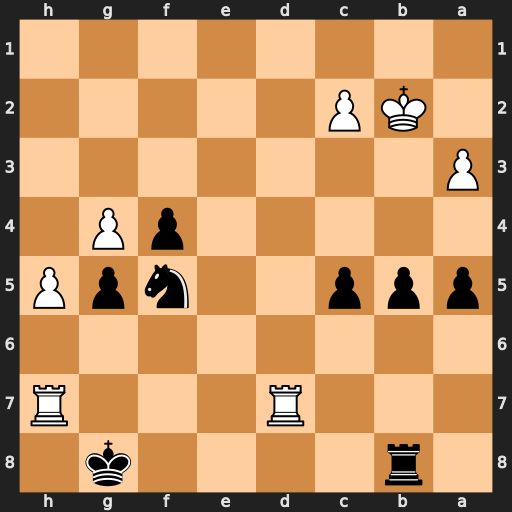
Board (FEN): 1r4k1/3R3R/8/ppp2npP/5pP1/P7/1KP5/8
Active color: b
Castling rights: -
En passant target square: g3
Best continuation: fxg3 Rhf7 g2 Rxf5 g1=Q